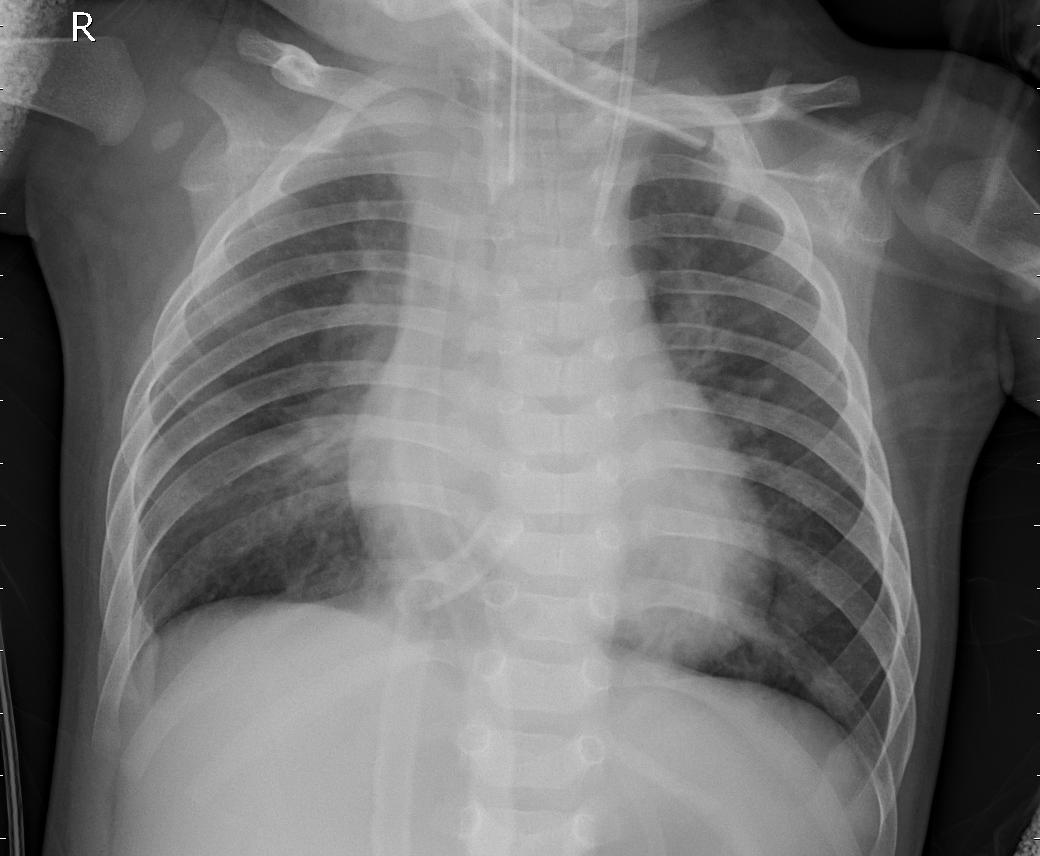
Diagnosis: PNEUMONIA